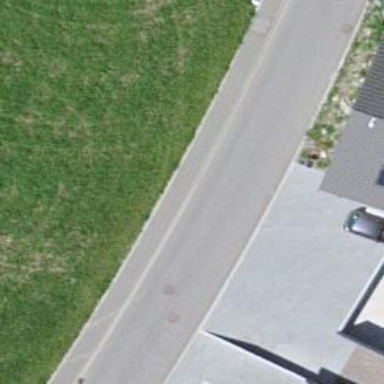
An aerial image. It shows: Smooth asphalt road in residential area.